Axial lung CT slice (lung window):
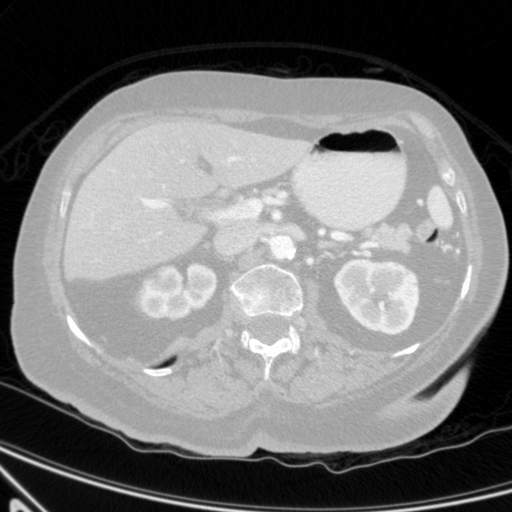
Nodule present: no